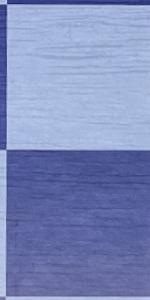
Label: Empty